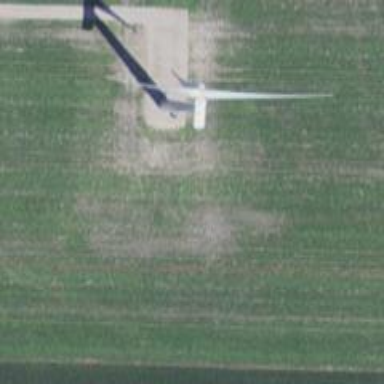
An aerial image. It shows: Wind generator in the form of horizontal axis wind turbine.